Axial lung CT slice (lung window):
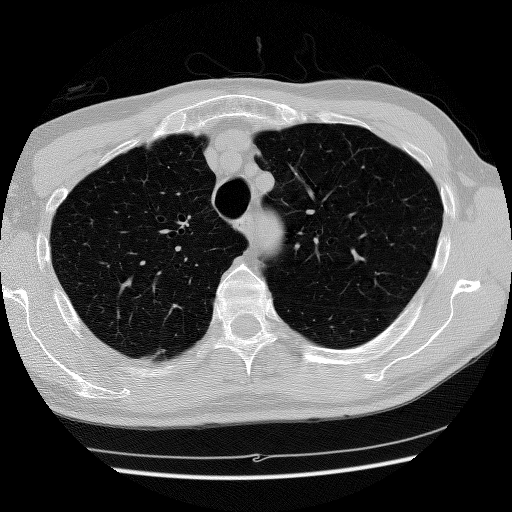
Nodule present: no